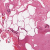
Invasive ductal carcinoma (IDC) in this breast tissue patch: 0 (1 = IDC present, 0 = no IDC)